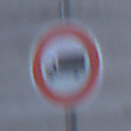
Verkehrszeichen: VerbotFuerKraftfahrzeugeUeberDreiKommaFuenfTonnen
Umgebung: Outdoor, Urban
Tageszeit: SunriseSunset
Wetter: Clear
Licht: Natural
Jahreszeit: NotSpecified
Kontrast: MediumContrast